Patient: sex M, age 64
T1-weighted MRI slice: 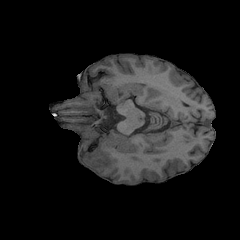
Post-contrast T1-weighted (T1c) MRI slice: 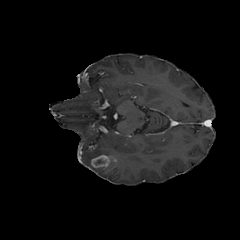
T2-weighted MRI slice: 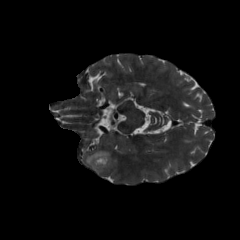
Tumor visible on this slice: yes
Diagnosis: Glioblastoma, IDH-wildtype
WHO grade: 4